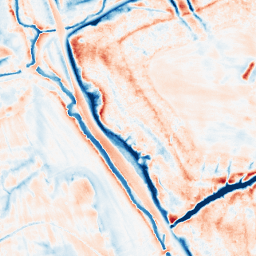
Category: trend_removal
Decomposition family: local_polynomial
Decomposition parameters: window_size: 21
degree: 2
Upsampling method: sinc_hamming
Upsampling parameters: scale: 8
kernel_size: 16
Upsampling scale: 8